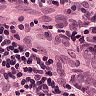
Metastatic tissue present: yes